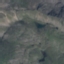
Label: HerbaceousVegetation